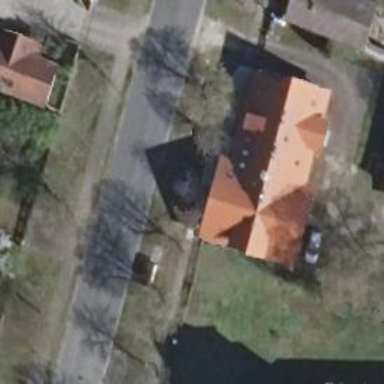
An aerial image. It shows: Residential building.